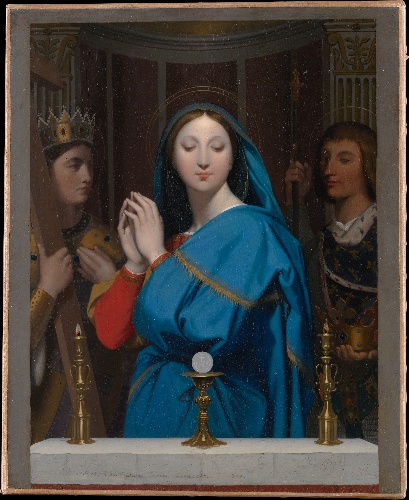
Title: The Virgin Adoring the Host
Artist: Jean Auguste Dominique Ingres
Artist bio: French, Montauban 1780–1867 Paris
Date: 1852
Object type: Painting
Classification: Paintings
Medium: Oil on canvas
Dimensions: 15 7/8 x 12 7/8 in. (40.3 x 32.7 cm)
Department: European Paintings
Credit line: Gift of Lila and Herman Shickman, 2005
Accession year: 2005
Repository: Metropolitan Museum of Art, New York, NY
Tags: Saints|Virgin Mary|Altars|Men